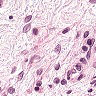
Metastatic tissue present: no